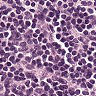
Metastatic tissue present: no